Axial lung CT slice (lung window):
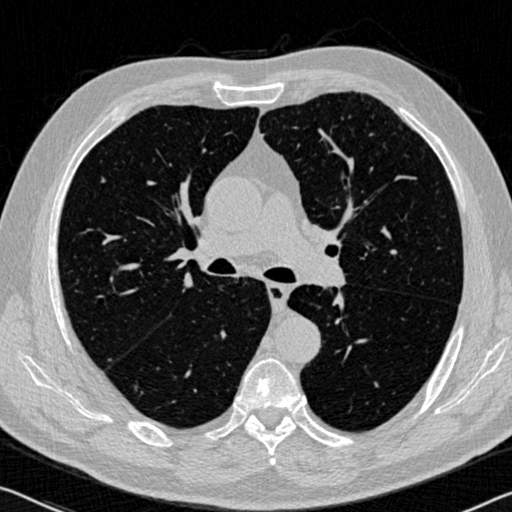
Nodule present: no